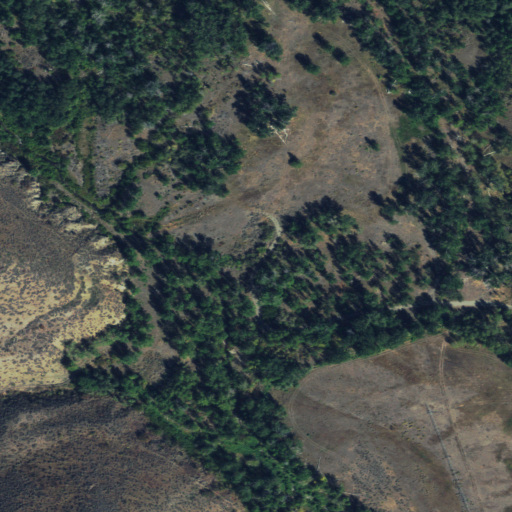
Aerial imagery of valley in Idaho named Mammoth Gulch containing woody wetlands, shrub, herbaceous wetlands, and evergreen forest